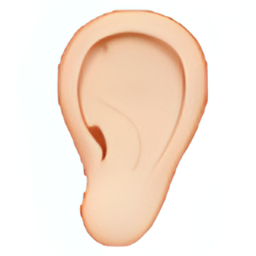
Name: ear
Emoji: 👂🏻
Group: People & Body
Sub-group: body-parts